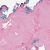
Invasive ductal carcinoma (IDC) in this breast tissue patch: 0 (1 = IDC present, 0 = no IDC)